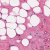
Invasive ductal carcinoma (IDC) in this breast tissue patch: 0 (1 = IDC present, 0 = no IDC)